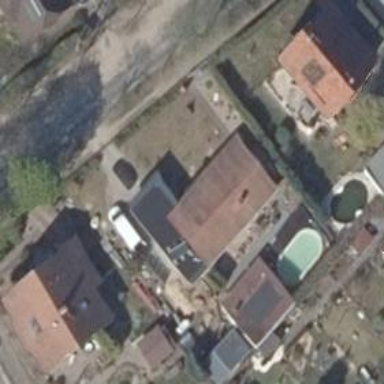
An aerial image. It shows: Detached building.